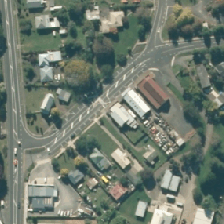
Land cover: urban_build_up